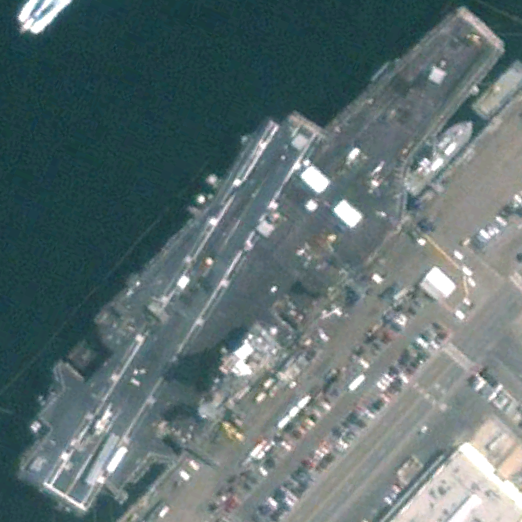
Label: aircraft_carrier